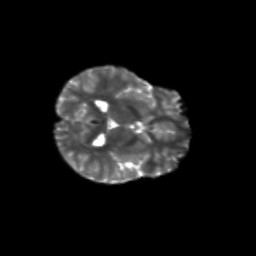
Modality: T2w
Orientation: axial
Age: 13
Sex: female
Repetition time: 9.512 s
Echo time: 0.089 s